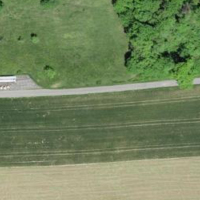
EUNIS habitat code: 24
Species observed at this site:
Polyommatus icarus